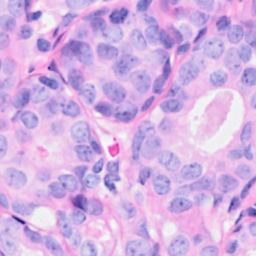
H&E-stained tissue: Breast